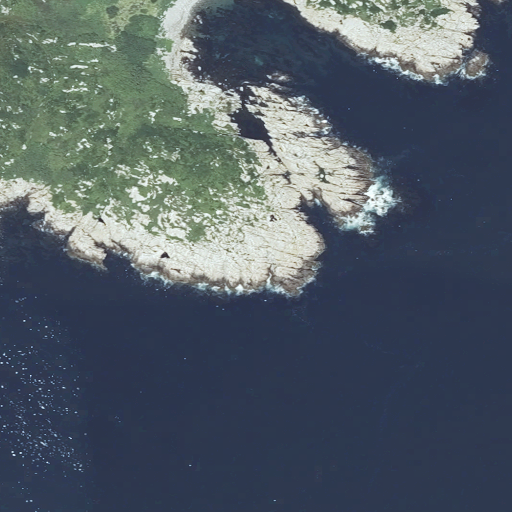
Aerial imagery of cape in Maine named Stephens Head containing open water, grassland, and barren land